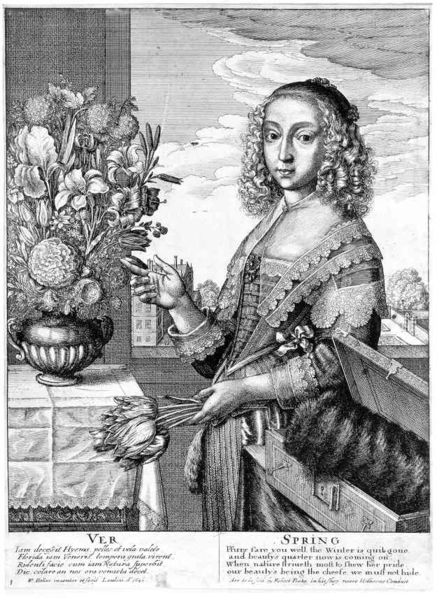
Titel: Frühling
Künstler: Wenzel Hollar
Standort: Karlsruhe
Institution: Staatliche Kunsthalle Karlsruhe
Schlagwörter: hand, himmel, weiß, wolken, bäume, landschaft, mädchen, stadt, blume, blumen, fenster, finger, frau, frisur, geste, grau, kleid, schwarz, straße, tisch, zeichnung, blick, blüten, dame, gebäude, haus, rose, rosen, wolke, schleife, gesicht, halten, kragen, pelz, spitze, stehen, holland, hände, portrait, porträt, tischdecke, tischtuch, häuser, gewand, haare, reich, adel, decke, innen, locken, renaissance, krug, vase, aussicht, schrift, blumenvase, italien, grafik, industrie, hands, hat, ornate, white, window, tulpen, black, collar, dress, face, girls, hair, lace, lady, nose, old, room, table, woman, blanket, flowers, gown, looking, print, strauss, perspective, plant, pot, junge frau, rüschen, zeigen, frühling, blumenstrauss, tulpe, truhe, gefäß, buch, druck, druckgraphik, schnitt, druckgrafik, radierung, stich, schwarzweiß, text, kiste, schachtel, lilie, kasten, muff, iris, flower, dekce, antik, classic, cloud, clouds, man, sky, tree, frauenportrait, background, building, girl, head, house, landscape, nature, young, trees, korsett, boy, costume, eyes, ribbon, garden, view, drawing, paper, schatulle, kupferstich, black and white, bodice, gaze, bonnet, cap, chin, fur, mouth, realism, silk, etching, sketch, allegory, personification, bouquet, curls, writing, englisch, curl, tischdcke, town, koffer, roses, outside, person, city, day, human, park, spring, clothes, leaves, box, ink, study, engraving, pencil, english, eye, cloth, floral, fingers, book, chest, figure, lips, long hair, linear, cheek, eyebrows, holzshnitt, bod, tablecloth, pointing, gelockt, lcoken, forehead, standing, bow, realistic, barock, bowl, point, blonde, corset, blumenbinden, gepflückt, icon, linen, wealthy, figur, holding, edwardian, schattulle, grayscale, clothe, facing, curly hair, indoors, brows, curly, case, ringlets, elizabethan, 1800, windowsill, tulips, objects, poem, printmaking, illustrative, lid, inside out view, rennisance, renaissance art, nd, ver, stylised, overflowoverflowoverflowoverflowoverflow, season, tulip, fame, vaise, bitches love flowers, 1700s, fure, momento mori, bleischtift, kueche, kasse, stich frau porträt blumenvase, arranged, arranging, gase, fuzzy thing, floweers